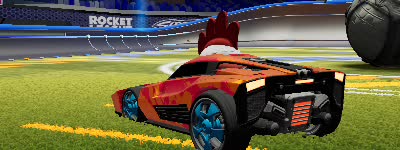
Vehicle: breakout